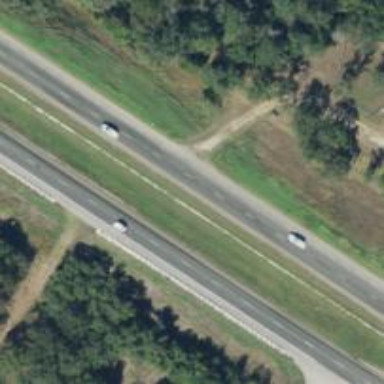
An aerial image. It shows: This image shows trunk highway that functions as expressway.